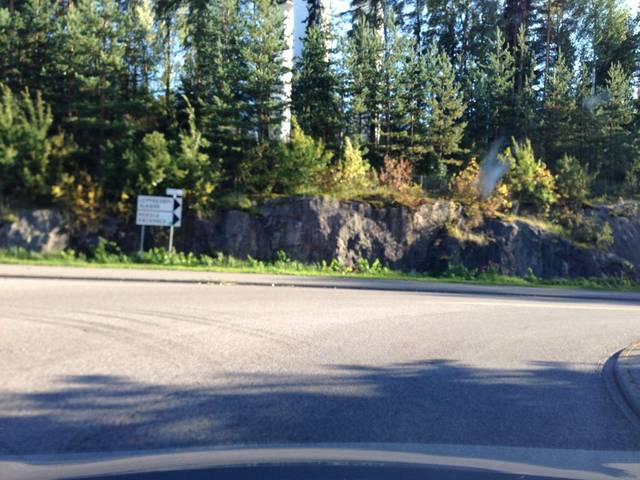
Region: Finland
Coordinates: 60.345, 25.085